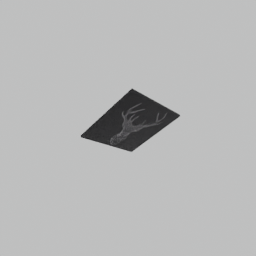
Label: decoration